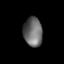
Tissue: lung
Cell type: Epithelial cells
Senescence score: 0.182
Nuclear area (px): 543
Mean DAPI intensity: 105.565